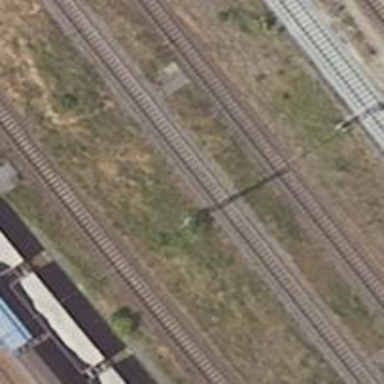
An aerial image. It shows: Milestone along the railway track with catenary mast.